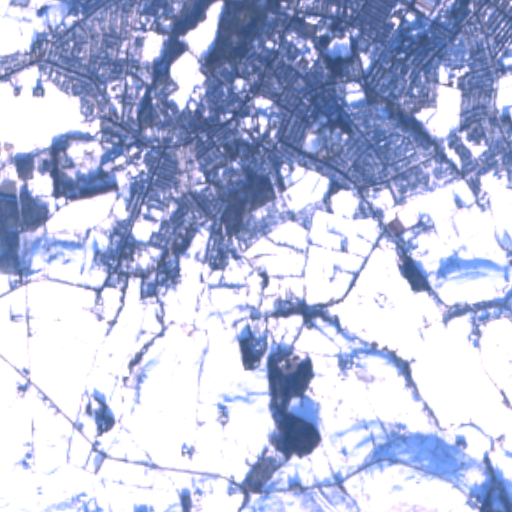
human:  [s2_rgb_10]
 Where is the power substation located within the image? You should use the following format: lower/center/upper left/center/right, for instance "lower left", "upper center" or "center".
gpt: The power substation is located in the upper center of the image.
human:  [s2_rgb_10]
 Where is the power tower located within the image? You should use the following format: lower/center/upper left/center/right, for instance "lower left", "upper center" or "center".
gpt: The power tower is located in the lower left of the image.
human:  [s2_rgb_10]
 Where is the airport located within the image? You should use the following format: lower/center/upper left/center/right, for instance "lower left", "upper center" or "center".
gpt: There is no airport in the image.